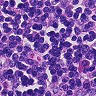
Metastatic tissue present: no